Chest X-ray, PA view. Patient: 50 years old, sex M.
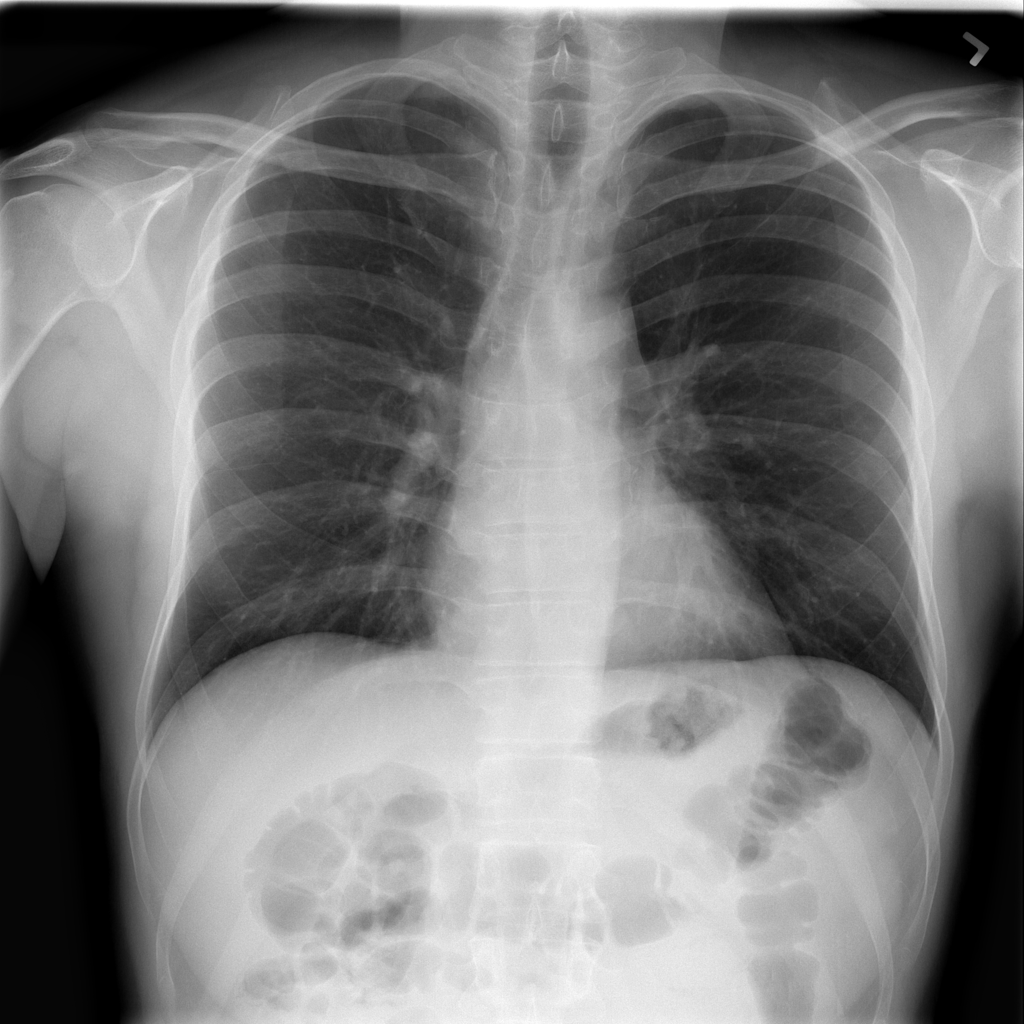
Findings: No Finding